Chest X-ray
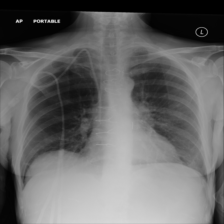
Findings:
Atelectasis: negative
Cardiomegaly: negative
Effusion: negative
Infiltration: positive
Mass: negative
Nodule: negative
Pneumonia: negative
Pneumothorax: negative
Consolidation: negative
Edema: negative
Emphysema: negative
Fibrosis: negative
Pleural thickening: negative
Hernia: negative